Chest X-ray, PA view. Patient: 60 years old, sex F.
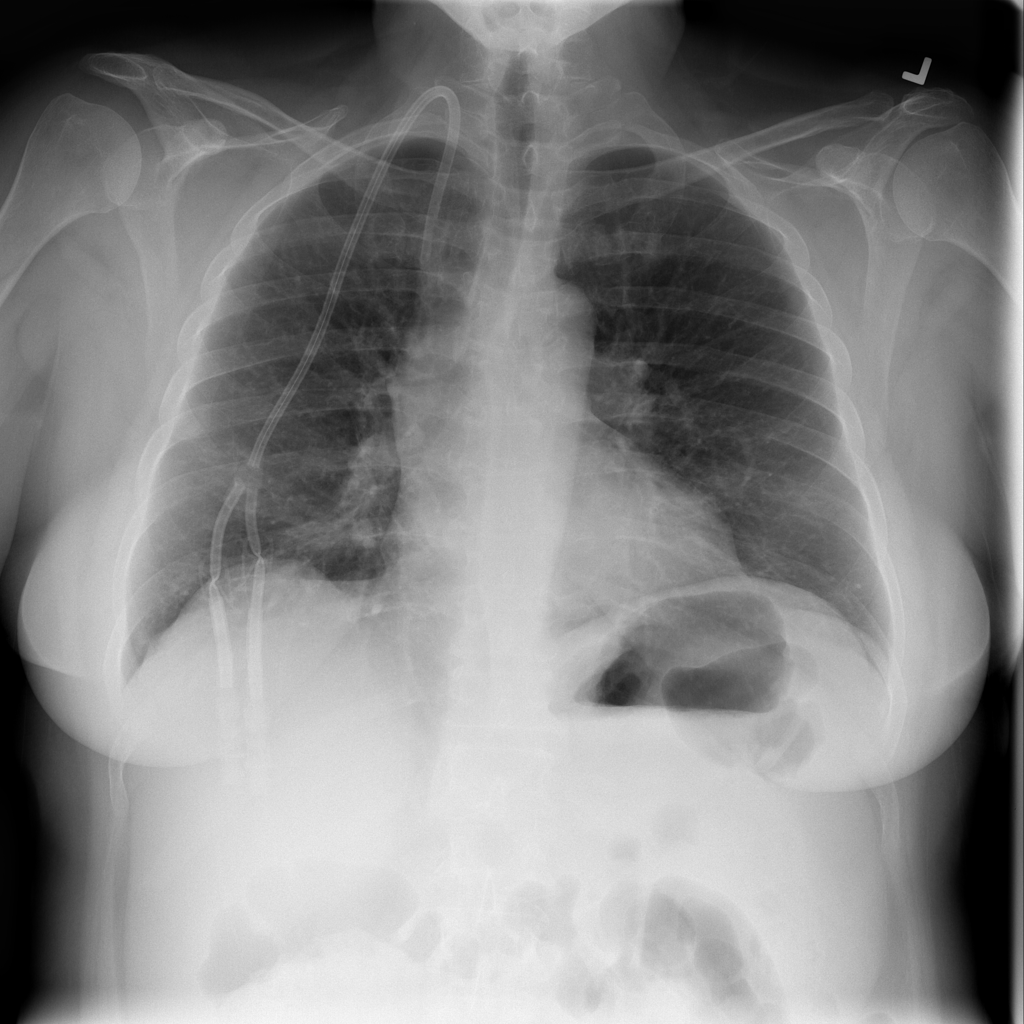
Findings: No Finding